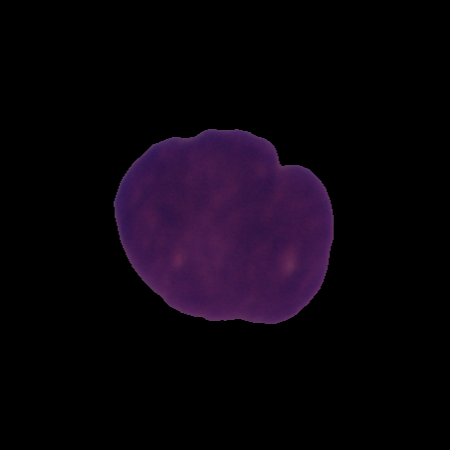
Label: cancer